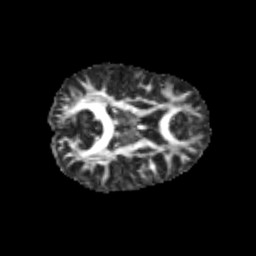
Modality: FA
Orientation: axial
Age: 10
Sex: female
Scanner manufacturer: siemens
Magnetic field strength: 3 T
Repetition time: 3.8 s
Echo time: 0.07 s